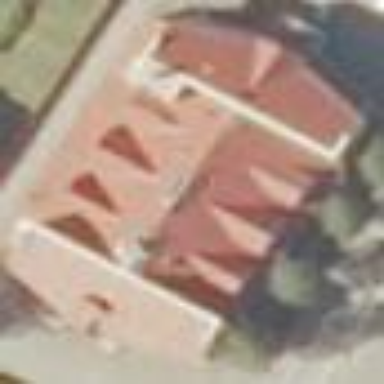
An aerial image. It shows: Commercial building.